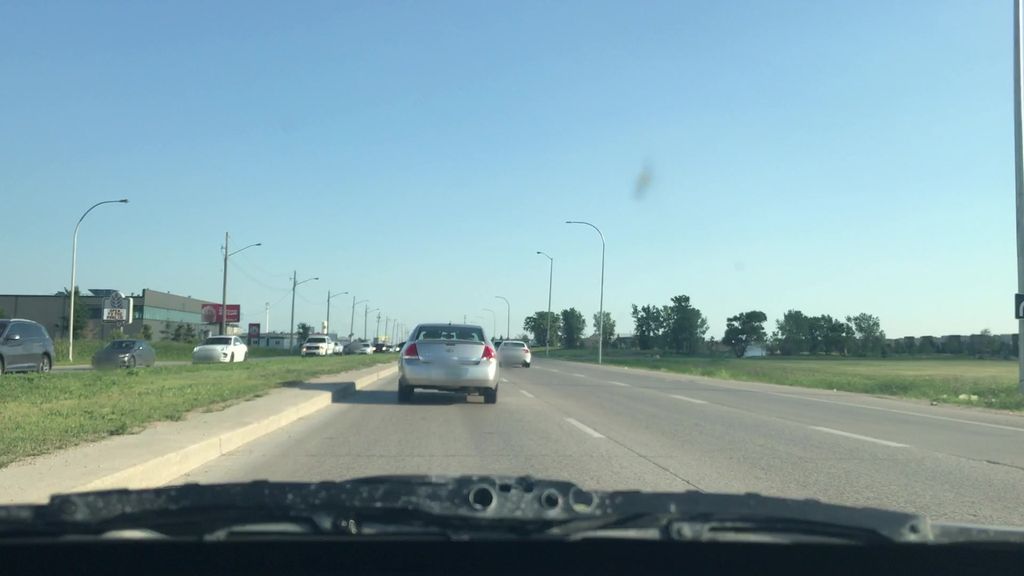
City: winnipeg